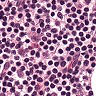
Metastatic tissue present: no